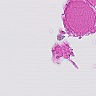
Metastatic tissue present: no